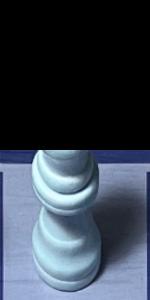
Label: Queen_White